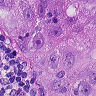
Metastatic tissue present: yes